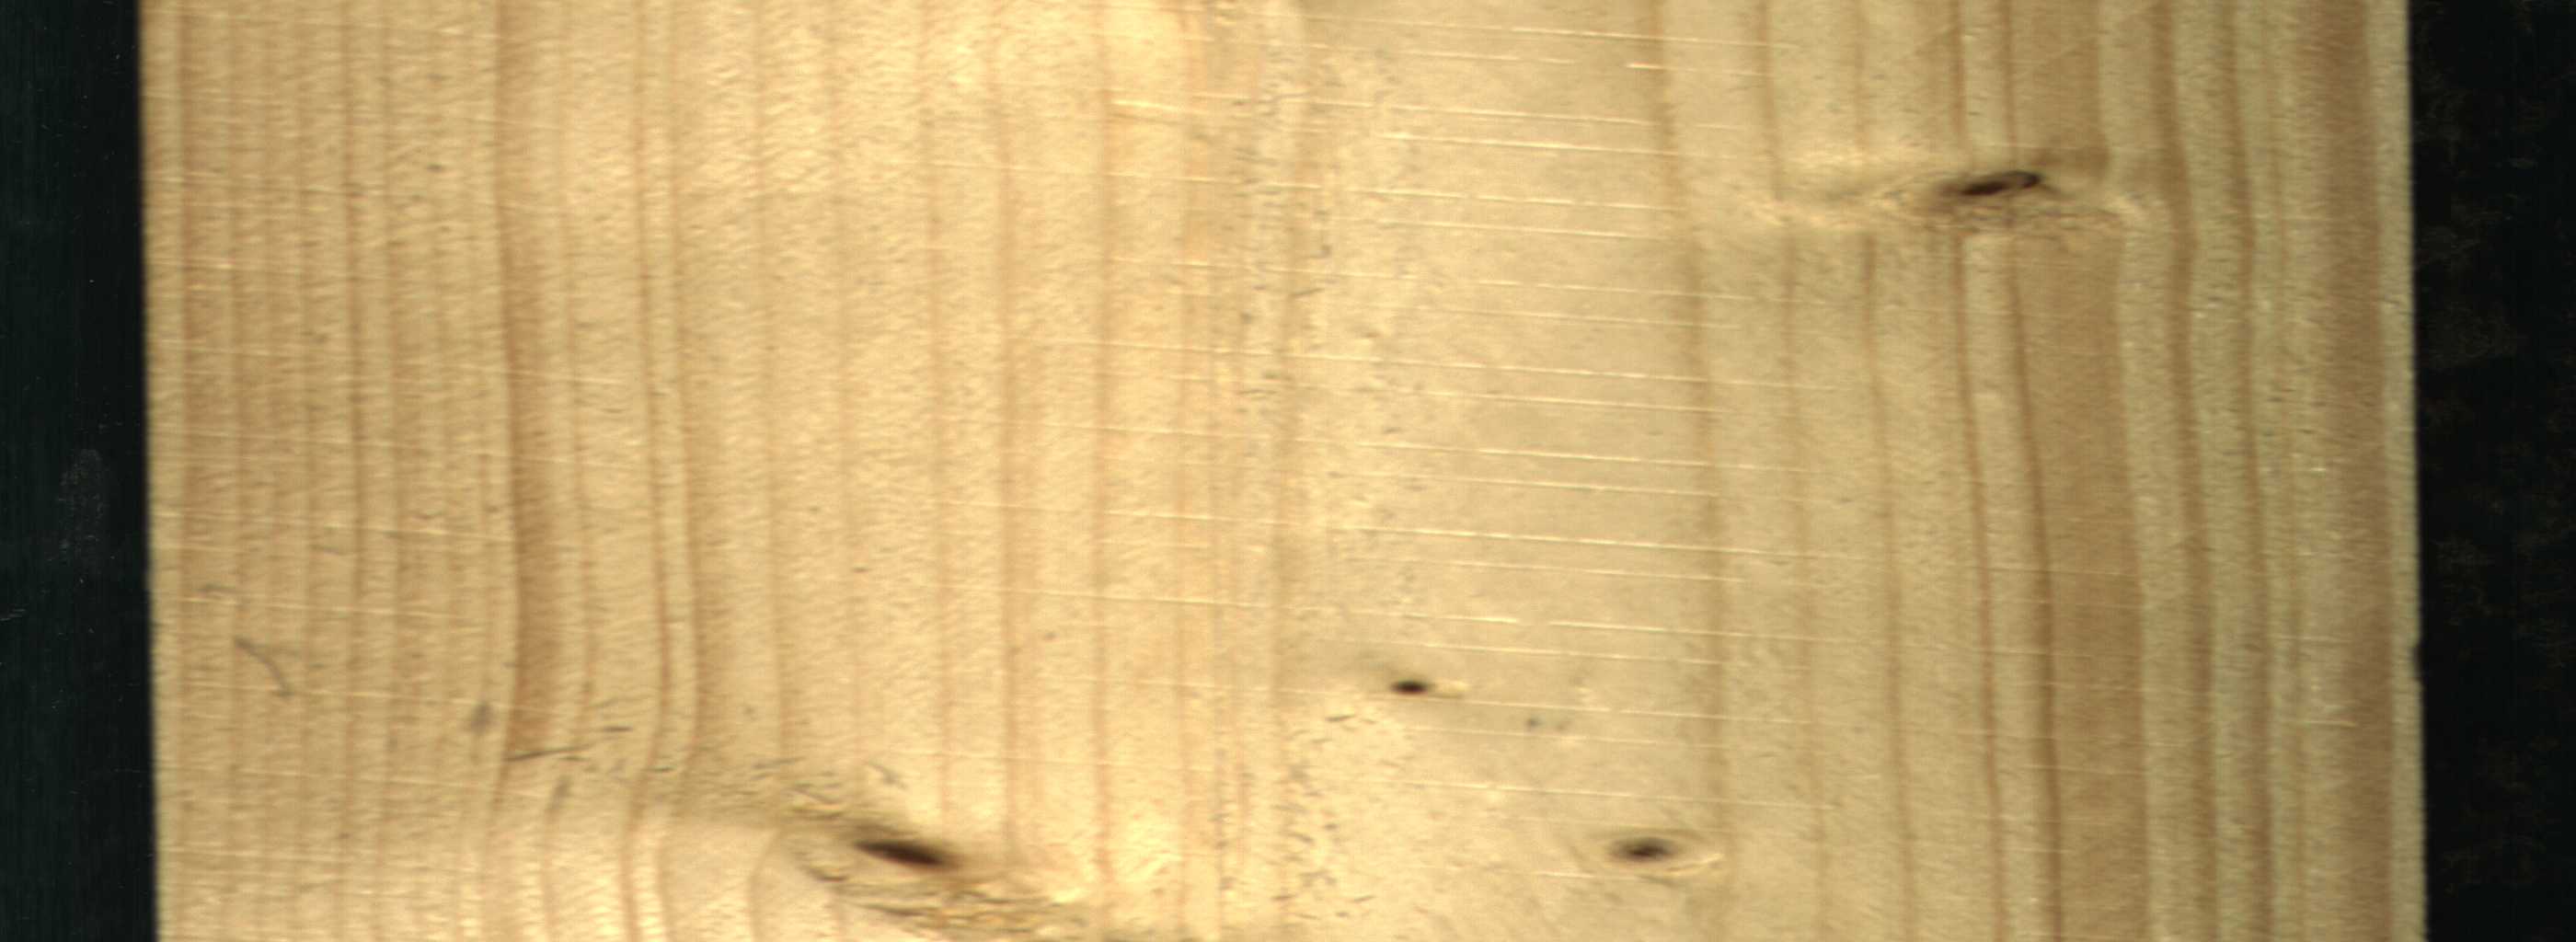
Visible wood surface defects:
Dead_Knot
Dead_Knot
Live_Knot
Live_Knot